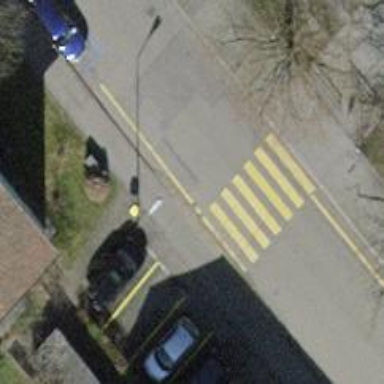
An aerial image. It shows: Post box.